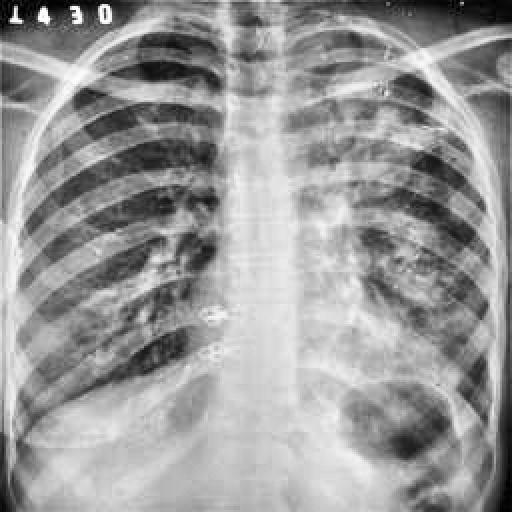
Finding: TUBERCULOSIS